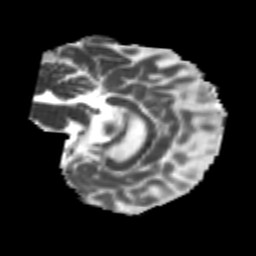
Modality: MD
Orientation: sagittal
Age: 23
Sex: female
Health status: healthy
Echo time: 0.074 s